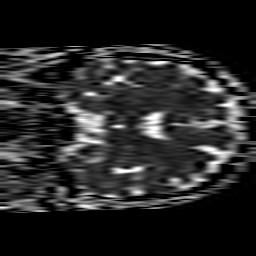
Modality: ADC
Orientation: coronal
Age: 72
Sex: female
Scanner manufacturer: philips
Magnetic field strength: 1.5 T
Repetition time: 3.781 s
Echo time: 0.09255 s